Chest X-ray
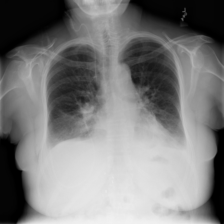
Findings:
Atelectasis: negative
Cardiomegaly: negative
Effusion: positive
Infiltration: positive
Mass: negative
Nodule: negative
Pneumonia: negative
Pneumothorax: negative
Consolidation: negative
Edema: positive
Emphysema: negative
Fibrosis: negative
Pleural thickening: negative
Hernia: negative